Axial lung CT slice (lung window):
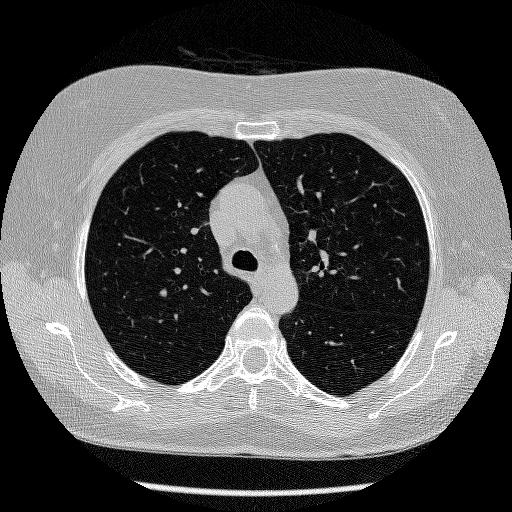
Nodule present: no